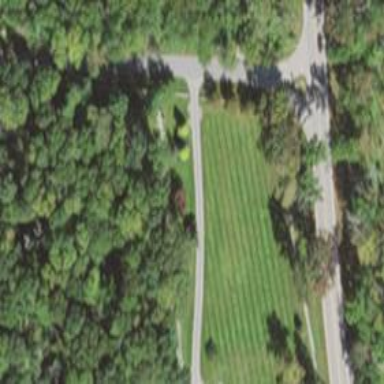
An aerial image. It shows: Residential driveway serving as service road.